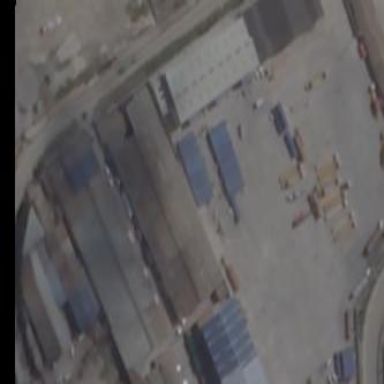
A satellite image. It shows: Industrial building.